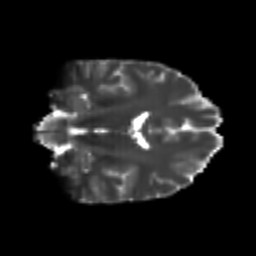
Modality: T2w
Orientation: coronal
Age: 24
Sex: male
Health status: healthy
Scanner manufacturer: philips
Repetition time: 7.386 s
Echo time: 0.08599 s